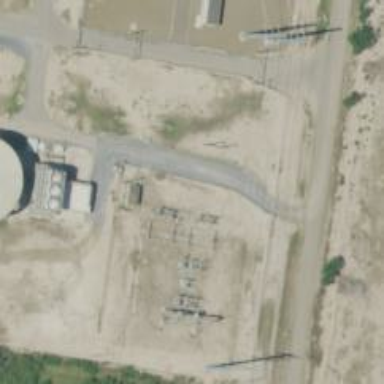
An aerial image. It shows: Historic power tower.